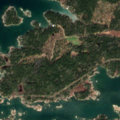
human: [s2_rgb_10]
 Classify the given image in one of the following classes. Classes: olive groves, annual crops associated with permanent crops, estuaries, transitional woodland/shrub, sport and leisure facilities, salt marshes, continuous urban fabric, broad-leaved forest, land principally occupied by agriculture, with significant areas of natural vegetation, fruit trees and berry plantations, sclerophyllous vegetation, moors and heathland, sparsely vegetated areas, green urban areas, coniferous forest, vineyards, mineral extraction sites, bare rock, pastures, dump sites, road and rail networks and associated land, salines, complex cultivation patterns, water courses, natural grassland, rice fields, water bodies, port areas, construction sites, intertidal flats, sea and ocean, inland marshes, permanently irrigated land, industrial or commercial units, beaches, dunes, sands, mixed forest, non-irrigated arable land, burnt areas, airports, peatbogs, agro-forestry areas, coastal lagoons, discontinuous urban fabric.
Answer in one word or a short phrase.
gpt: coniferous forest, mixed forest, sea and ocean